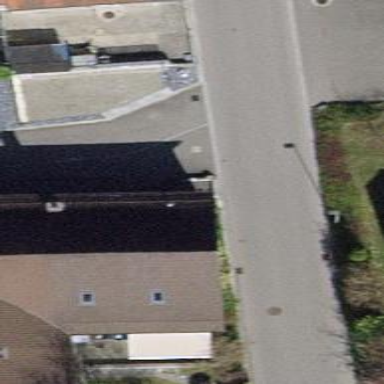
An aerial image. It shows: Building with tile roof.